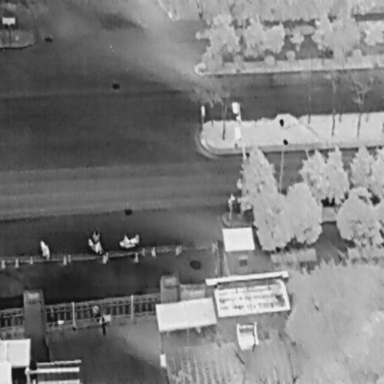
There are three Bicycles in the infrared image.